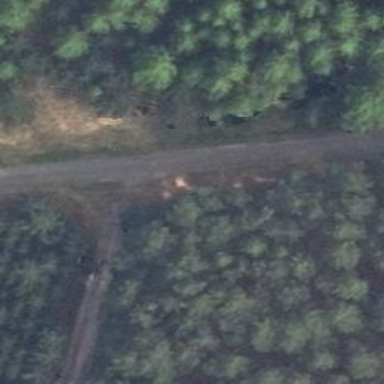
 suitable for forestry vehicles. It also serves as bicycle road."